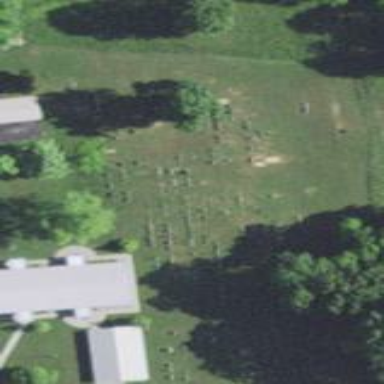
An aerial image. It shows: Cemetery.